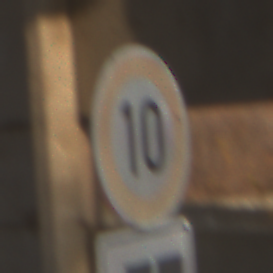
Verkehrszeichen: Geschwindigkeit10
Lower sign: HinweisDurchSinnbild16
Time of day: SunriseSunset
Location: Roofed (Suburban)
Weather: Clear
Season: NotSpecified
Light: Natural